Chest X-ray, AP view. Patient: 15 years old, sex M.
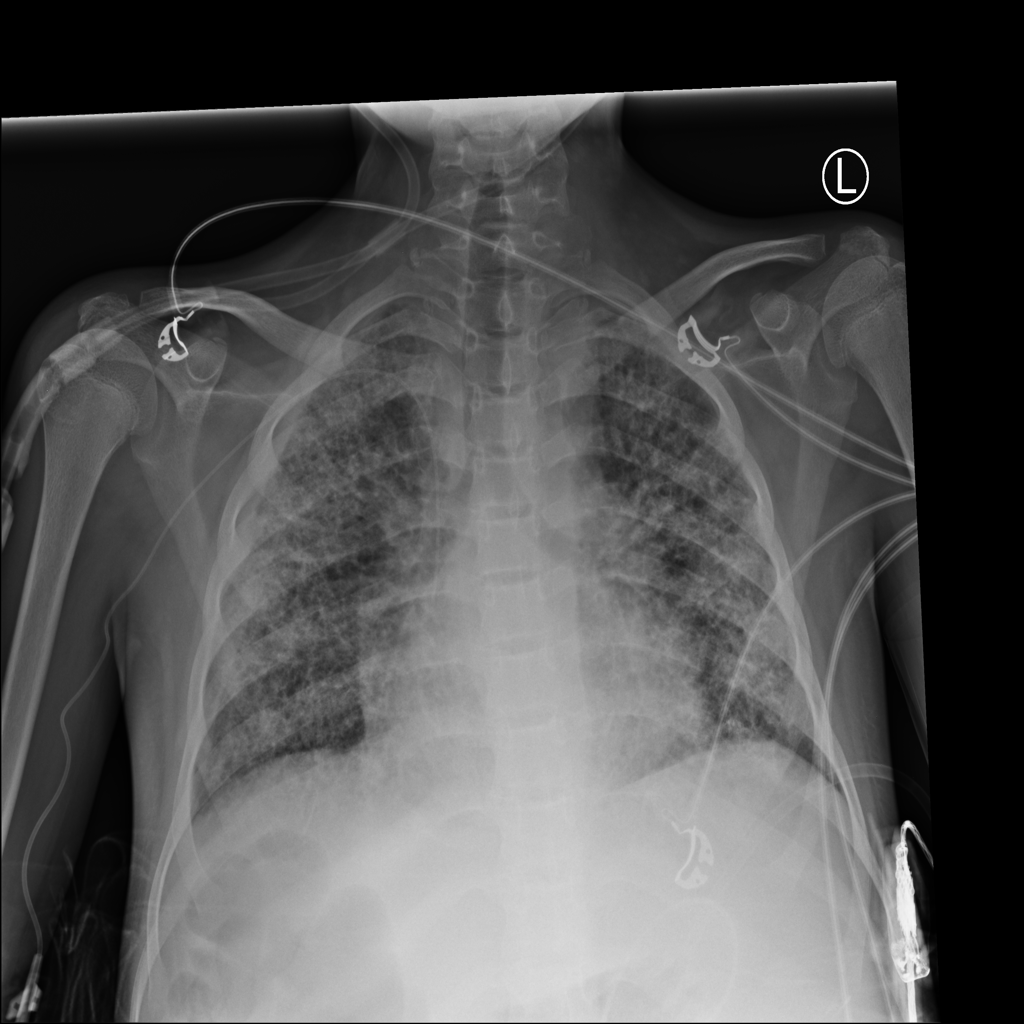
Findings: No Finding